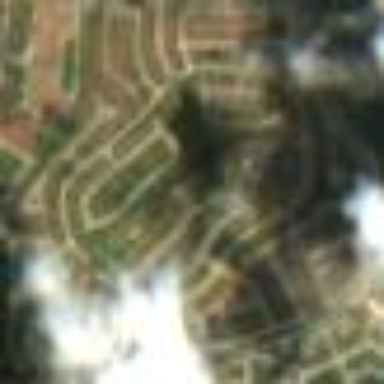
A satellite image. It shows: Residential area composed of single-family homes.